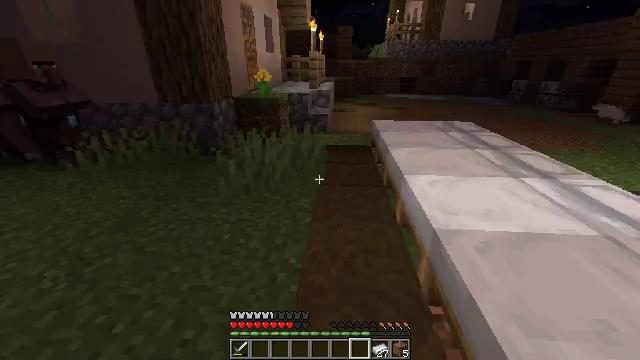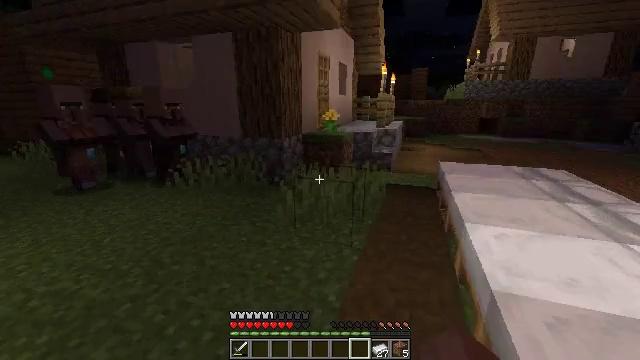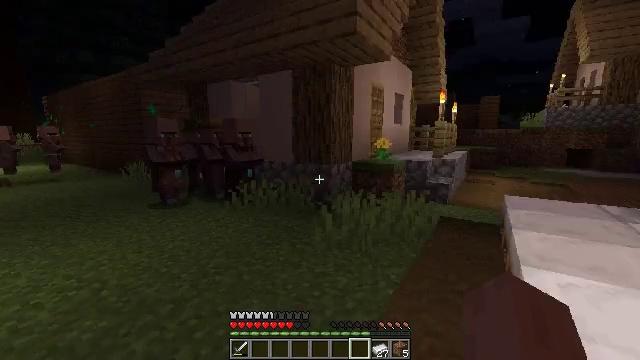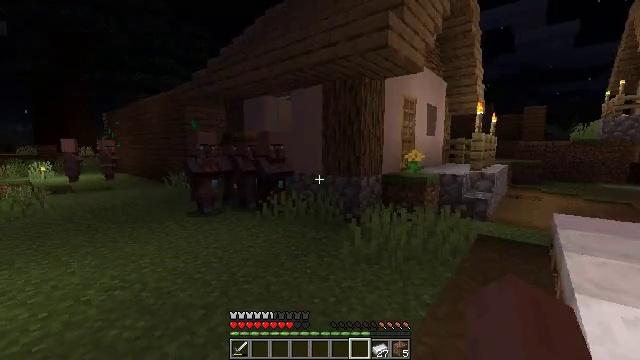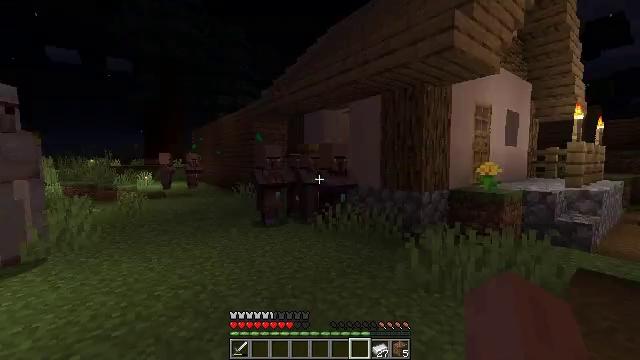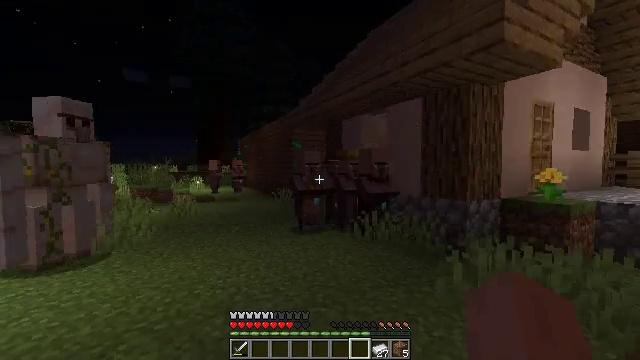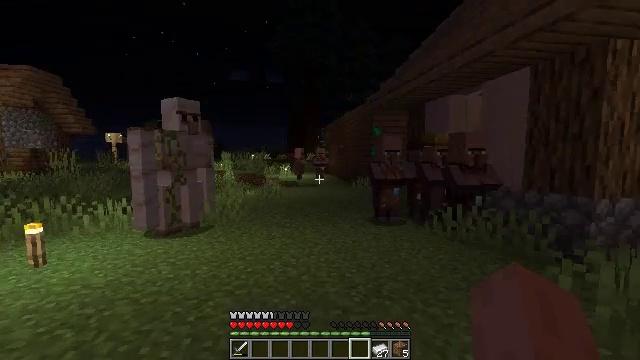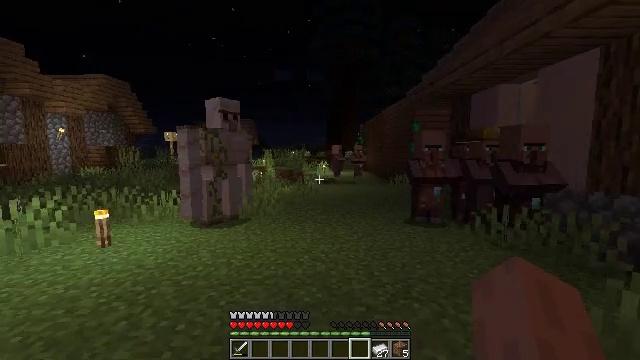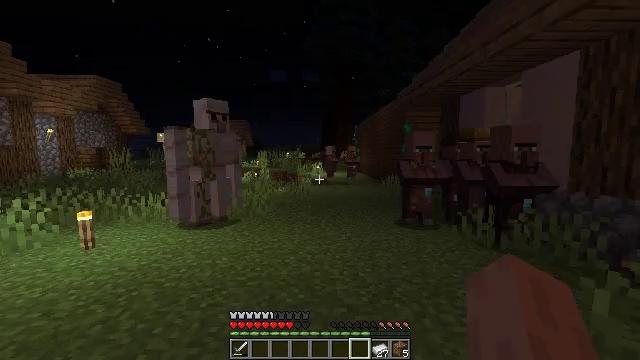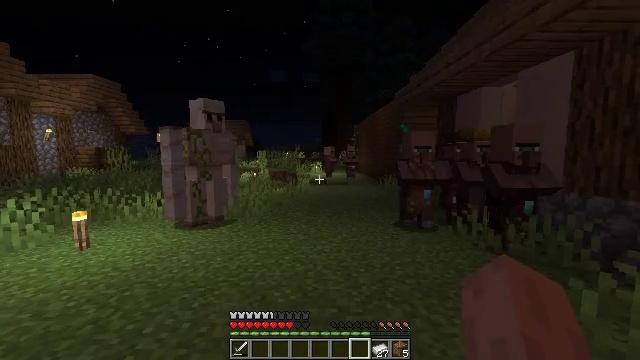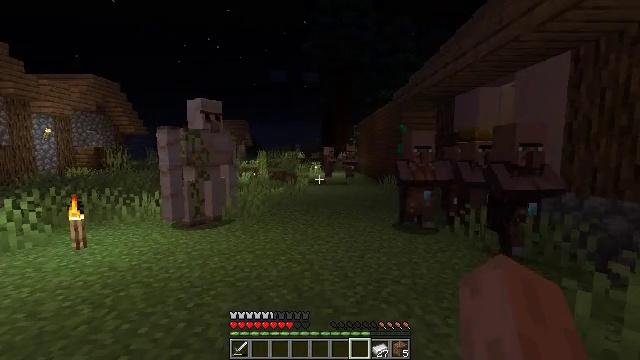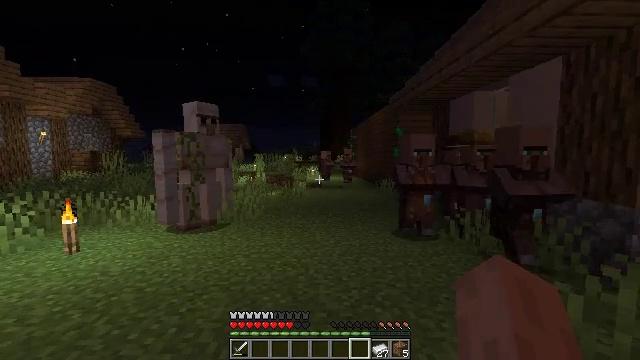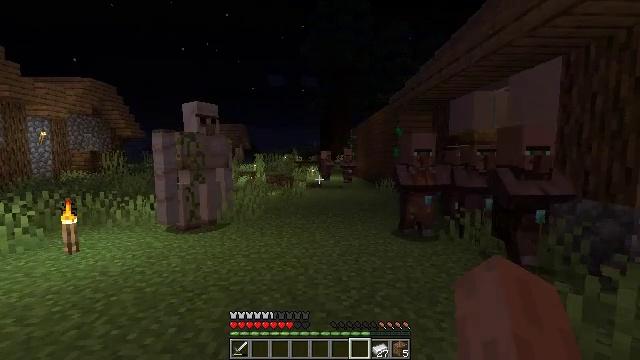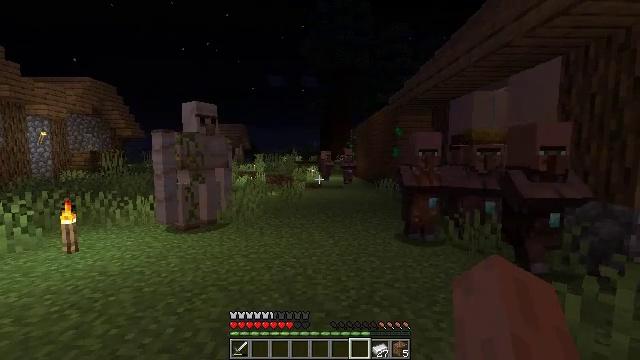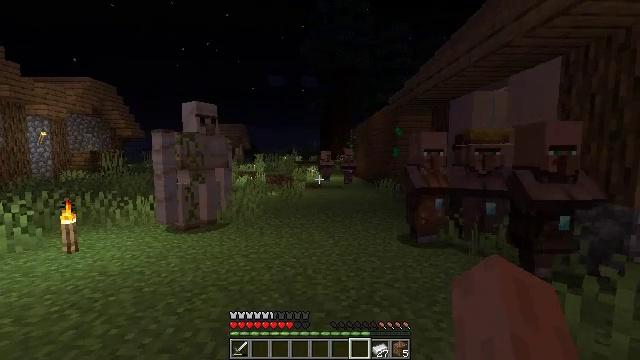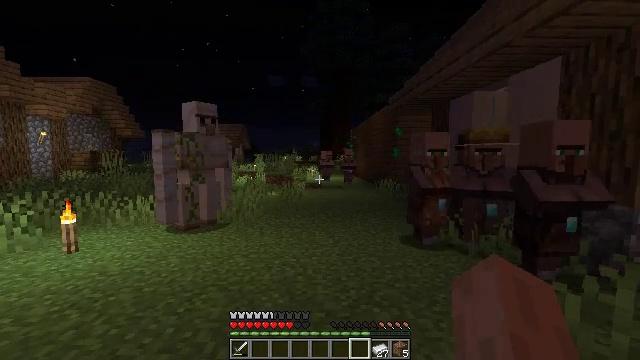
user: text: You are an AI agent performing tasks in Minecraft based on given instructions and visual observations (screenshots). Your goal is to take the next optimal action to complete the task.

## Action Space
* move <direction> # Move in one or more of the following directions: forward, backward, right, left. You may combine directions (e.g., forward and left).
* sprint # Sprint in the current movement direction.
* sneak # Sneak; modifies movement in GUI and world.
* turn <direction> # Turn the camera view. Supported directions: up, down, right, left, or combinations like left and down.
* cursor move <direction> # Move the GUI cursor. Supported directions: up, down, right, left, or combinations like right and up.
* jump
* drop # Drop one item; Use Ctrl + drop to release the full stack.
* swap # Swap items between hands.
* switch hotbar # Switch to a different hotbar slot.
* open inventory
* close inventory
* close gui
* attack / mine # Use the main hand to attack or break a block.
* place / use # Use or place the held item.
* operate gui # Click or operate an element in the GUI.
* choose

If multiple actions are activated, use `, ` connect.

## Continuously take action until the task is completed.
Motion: motion action
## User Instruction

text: Remove an iron trapdoor from its position.
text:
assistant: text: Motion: move right, turn left and up
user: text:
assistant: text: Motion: move right, turn left and up
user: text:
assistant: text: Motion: move right, turn left and up
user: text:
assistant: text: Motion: move right, turn left and up
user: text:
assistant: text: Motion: move right, turn left and up
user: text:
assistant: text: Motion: move right, turn left and down
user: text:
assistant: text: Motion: move right, turn left
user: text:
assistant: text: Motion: no_op
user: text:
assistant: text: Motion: no_op
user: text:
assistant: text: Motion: no_op
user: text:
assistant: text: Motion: no_op
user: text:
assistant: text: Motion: move back
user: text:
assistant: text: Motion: move back
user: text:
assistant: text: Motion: move back
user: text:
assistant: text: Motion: move back
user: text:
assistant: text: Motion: move back
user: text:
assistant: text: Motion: move back
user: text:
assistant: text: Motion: no_op
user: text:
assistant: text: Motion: no_op
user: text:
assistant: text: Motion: no_op
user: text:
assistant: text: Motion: no_op
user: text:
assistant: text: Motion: no_op
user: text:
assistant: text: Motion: no_op
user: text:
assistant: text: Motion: turn right
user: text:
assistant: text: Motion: move forward, turn right
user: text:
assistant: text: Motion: move forward, turn right
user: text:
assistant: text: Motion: move forward, sprint, turn right
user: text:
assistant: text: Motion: move forward, sprint, jump
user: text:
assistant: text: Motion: move forward, sprint, turn right and down, jump
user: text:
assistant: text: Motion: move forward, sprint, turn right and down, jump